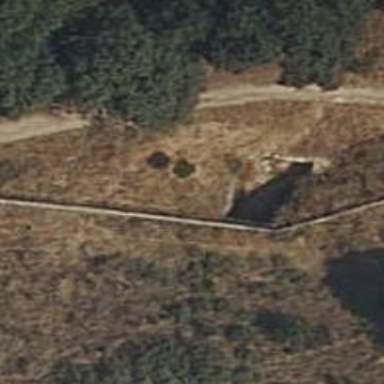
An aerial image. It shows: Fence.